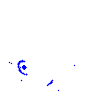
Particle: proton